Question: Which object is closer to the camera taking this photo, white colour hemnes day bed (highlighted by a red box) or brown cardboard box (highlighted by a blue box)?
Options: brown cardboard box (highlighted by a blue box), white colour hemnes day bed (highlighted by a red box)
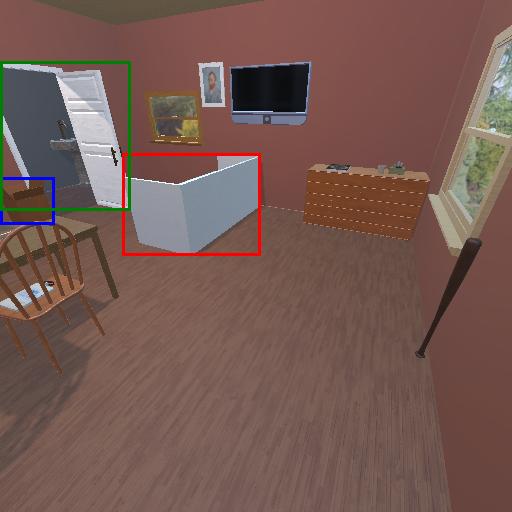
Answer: brown cardboard box (highlighted by a blue box)